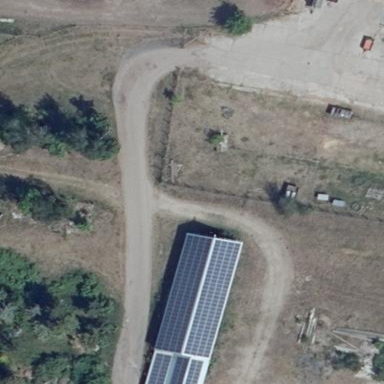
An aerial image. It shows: Small solar photovoltaic panel generator inside building.